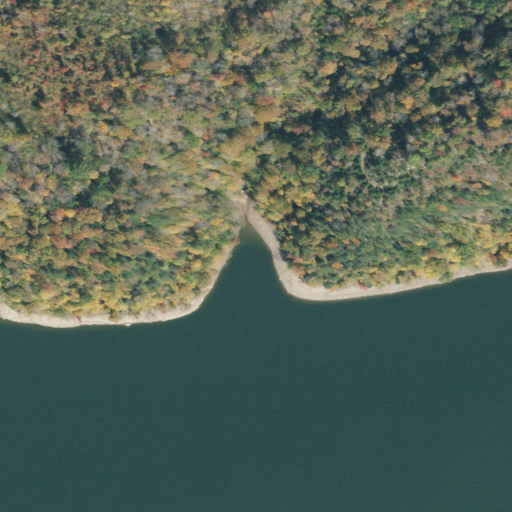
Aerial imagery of valley in Tennessee named Stillhouse Hollow containing deciduous forest, open water, shrub, and grassland